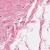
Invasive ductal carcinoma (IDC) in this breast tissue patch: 0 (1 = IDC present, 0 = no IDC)